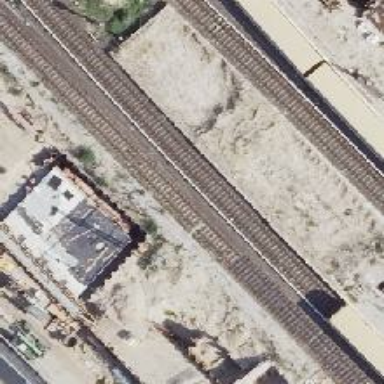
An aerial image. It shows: Bridge with electrified rails.